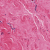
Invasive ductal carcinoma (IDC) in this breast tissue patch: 0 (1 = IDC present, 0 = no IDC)